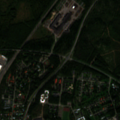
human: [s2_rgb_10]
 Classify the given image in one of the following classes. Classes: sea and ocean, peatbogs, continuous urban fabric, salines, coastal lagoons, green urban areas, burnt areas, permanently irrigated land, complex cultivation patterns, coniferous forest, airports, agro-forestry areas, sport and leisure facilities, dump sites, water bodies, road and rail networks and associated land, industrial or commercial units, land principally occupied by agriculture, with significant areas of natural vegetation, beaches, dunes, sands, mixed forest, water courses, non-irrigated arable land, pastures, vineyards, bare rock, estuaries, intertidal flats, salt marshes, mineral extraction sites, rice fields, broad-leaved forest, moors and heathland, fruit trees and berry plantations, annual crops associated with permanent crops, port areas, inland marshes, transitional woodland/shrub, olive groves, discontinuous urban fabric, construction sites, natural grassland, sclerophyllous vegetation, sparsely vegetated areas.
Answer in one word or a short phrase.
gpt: discontinuous urban fabric, industrial or commercial units, coniferous forest, mixed forest